Field crop: tomato
Growth stage: 1
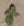
Species: solanum